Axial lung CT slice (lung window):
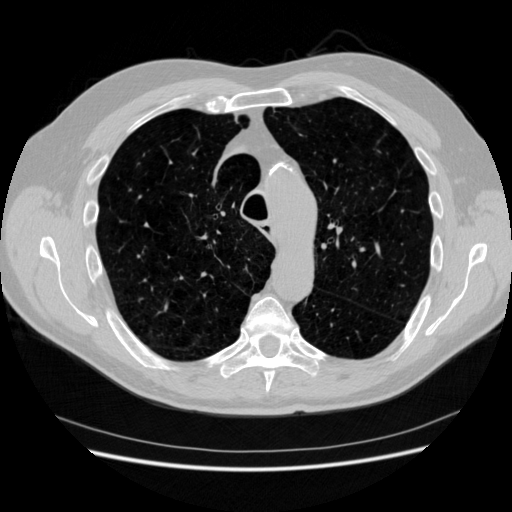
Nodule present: no